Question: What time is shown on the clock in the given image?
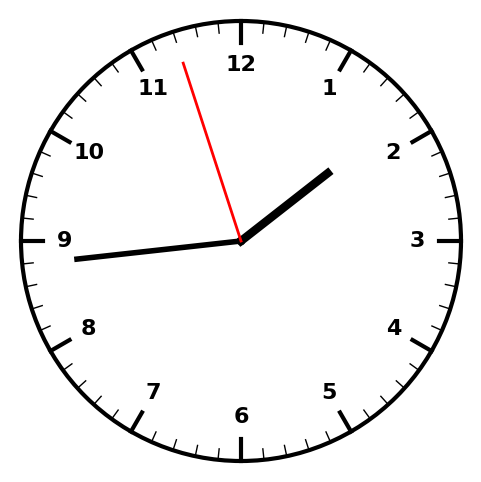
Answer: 01:43:57